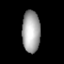
Tissue: lung
Cell type: Endothelial cells
Senescence score: 0.5428
Nuclear area (px): 737
Mean DAPI intensity: 165.829